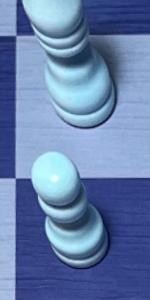
Label: Pawn_White